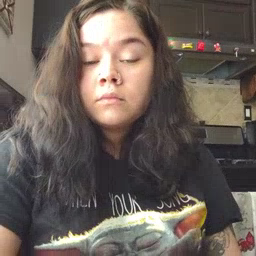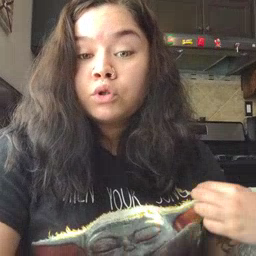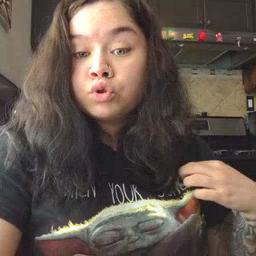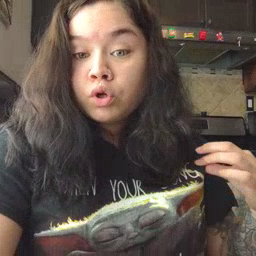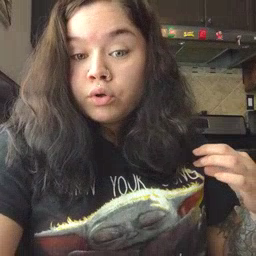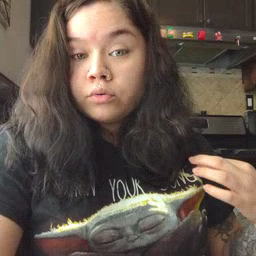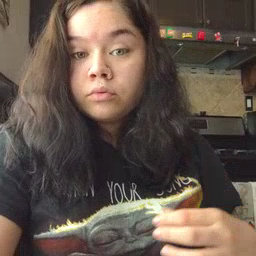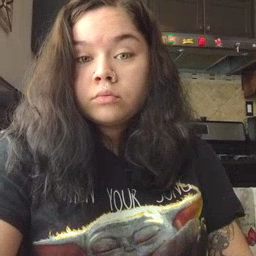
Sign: shirt